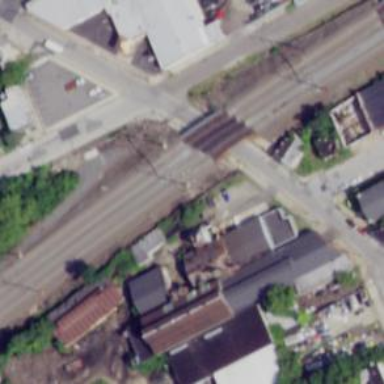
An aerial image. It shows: Bridge with electrified railway tracks featuring contact line.